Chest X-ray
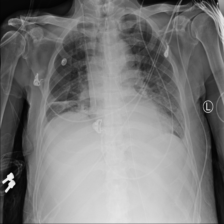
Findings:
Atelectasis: negative
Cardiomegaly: positive
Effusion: positive
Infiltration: negative
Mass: negative
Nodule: negative
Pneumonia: negative
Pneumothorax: negative
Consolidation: negative
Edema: negative
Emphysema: negative
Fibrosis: negative
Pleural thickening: negative
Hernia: negative